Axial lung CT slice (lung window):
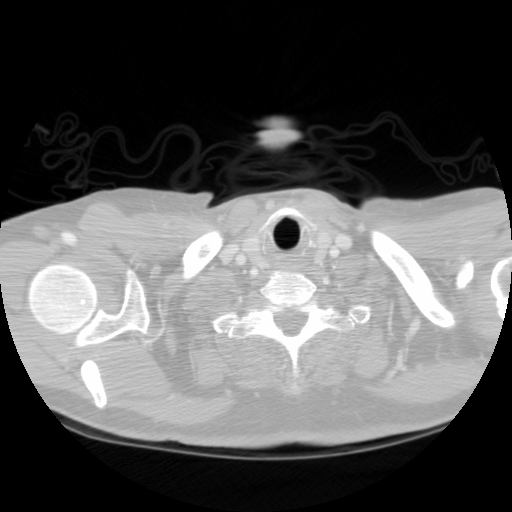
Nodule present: no